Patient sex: F
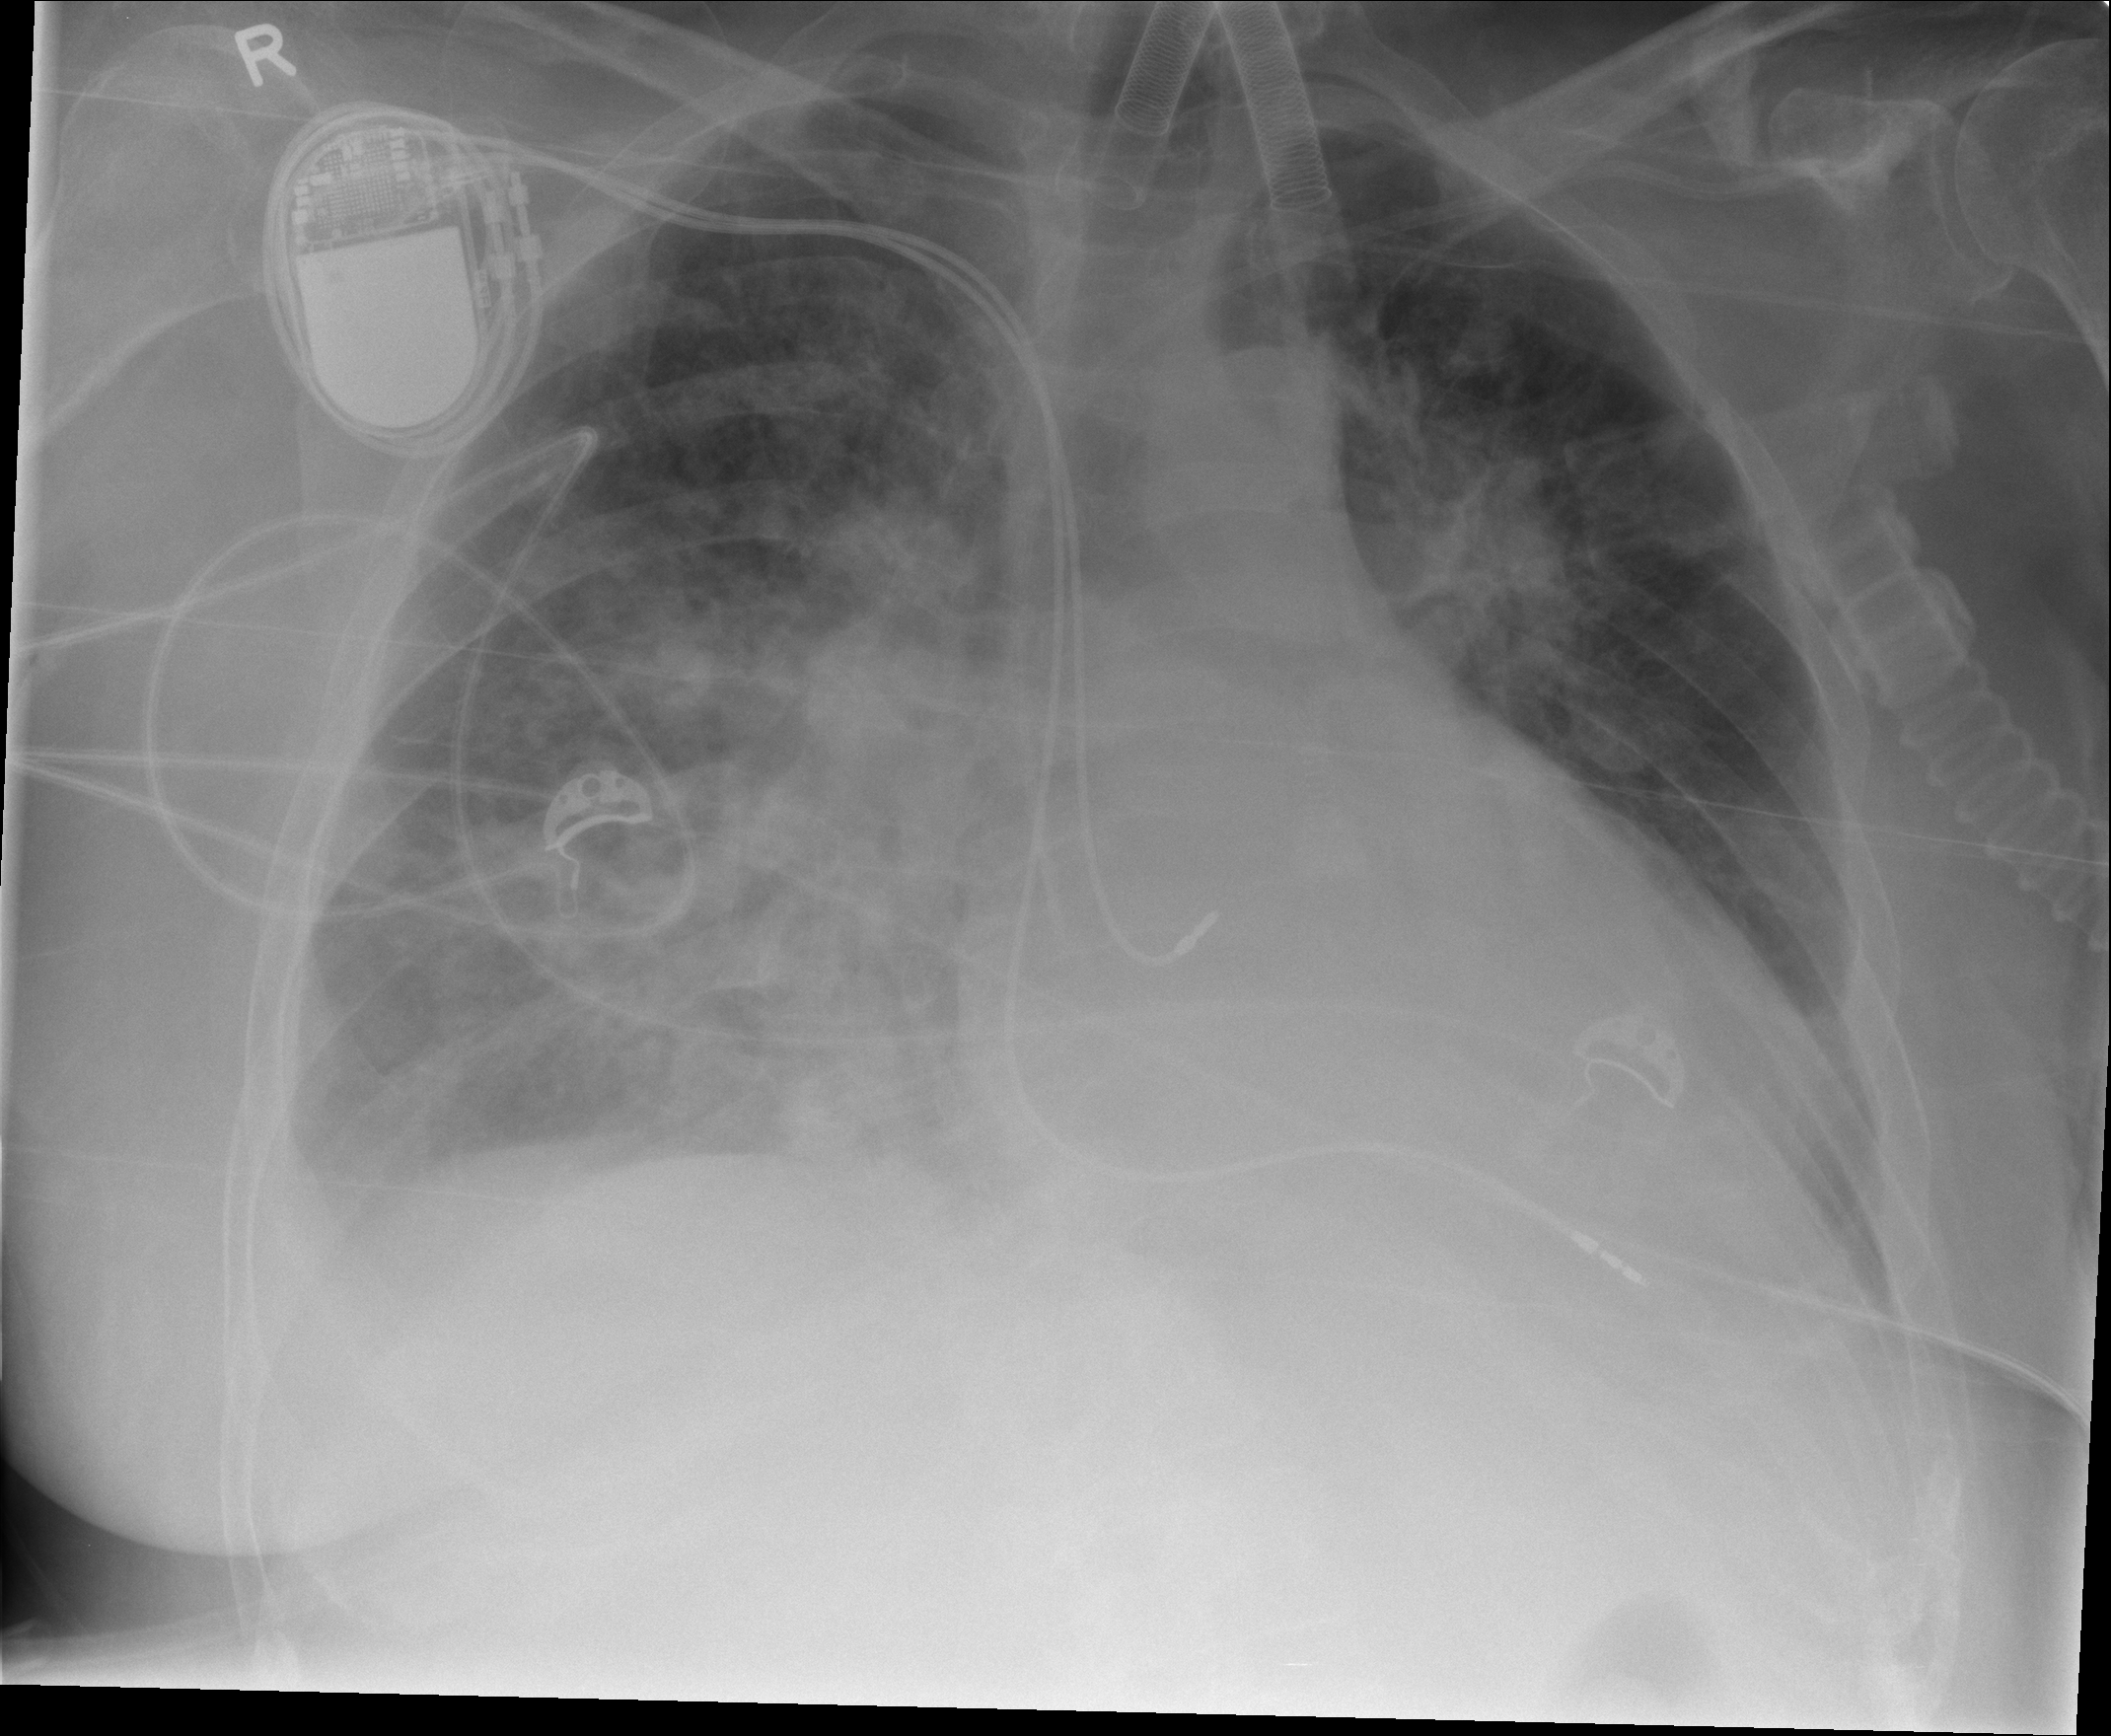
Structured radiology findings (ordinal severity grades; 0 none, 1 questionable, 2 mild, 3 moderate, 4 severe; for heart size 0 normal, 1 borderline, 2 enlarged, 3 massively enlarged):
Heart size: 2
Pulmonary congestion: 3
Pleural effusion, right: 2
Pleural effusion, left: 2
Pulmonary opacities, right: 3
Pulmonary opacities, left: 2
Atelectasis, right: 2
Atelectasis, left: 2